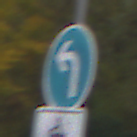
Verkehrszeichen: VorgeschriebeneFahrtrichtungLinks
Zusatzzeichen unten: EinspurigeFahrzeugeFrei3
Umgebung: Outdoor, Nature
Tageszeit: Midday
Wetter: Overcast
Licht: Natural
Jahreszeit: Autumn
Kontrast: LowContrast